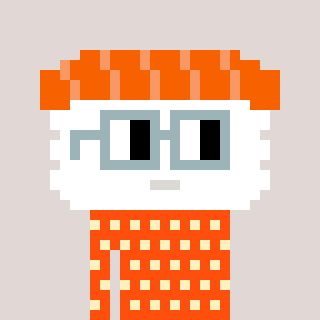
a pixel art character with square dark gray glasses, a nigiri-shaped head and a orange-colored body on a warm background